Question: I use gtkmm with the defualt GCC tool chain on Ubuntu, and I just upgraded from Ubuntu 12.04 LTS to 14.04 LTS, which uses GTK+ 3.10 .
I have Glade project file that uses 'Gtk::TextEntry' and 'Gtk::SpinButton' widgets. When I opened the project in Glade after upgrading from 12.04 LTS, I got this message when I tried to save the Glade file. (I didn't save the file - I stuck with the old one so I wouldn't corrupt something.)
'''
[window1:frame1:box1:layout1:spinbutton3] Property 'Placeholder text' of object class 'Text Entry' was introduced in gtk+ 3.2. ]
'''
When I build and run the C++ project some widgets aren't rendered correctly (SpinEdit up/down button are missing and the labels I put up there are skewed in position):

This was all working fine before the upgrade.
In Synaptic I see that I now have libgtk-3-0 and libgtk-3-0-dev installed and no further updates are available.
Is there a compatibility issue with 3.2 widgets when running 3.10? Is the problem with Glade? Did I just do something wrong that 3.10 is catching but 3.2 did not? Why is this happening? How can I fix it? I'm confused as to what/where the problem is.
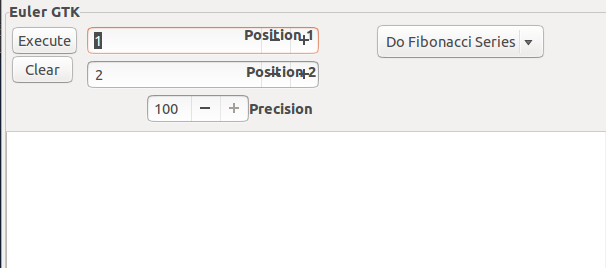
Answer: You should not use X/Y positioning to create layouts in GTK+. GTK+ is based on the box model. You should be using GtkGrid to lay those widgets out in a grid, so that the labels and spin buttons are in a Grid. Specifying X/Y positioning will lead to potential issues exactly like you are seeing, if the user changes their font size, or the theme changes, or other such things.